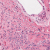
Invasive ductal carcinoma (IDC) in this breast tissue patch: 1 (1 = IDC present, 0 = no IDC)